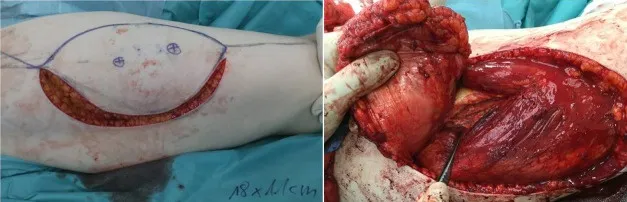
Left: lateral incision during ALT flap raise, two perforators marked preoperatively. Right: demonstrating the undersurface of the ALT flap in the subfascial plane with forceps pointing on the pedicle.
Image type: medical_photograph (other_medical_photograph)